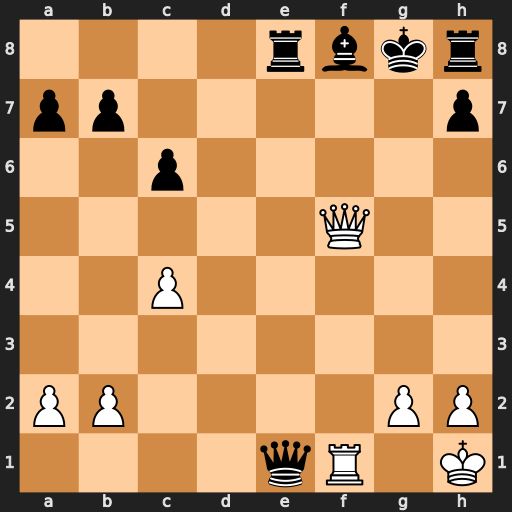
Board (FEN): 4rbkr/pp5p/2p5/5Q2/2P5/8/PP4PP/4qR1K
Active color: w
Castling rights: -
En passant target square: -
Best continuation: Qf7#